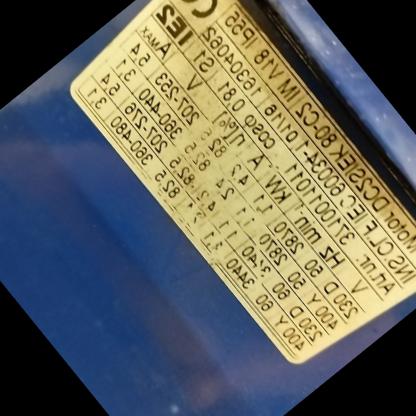
Klasa: tabliczka-znamionowa